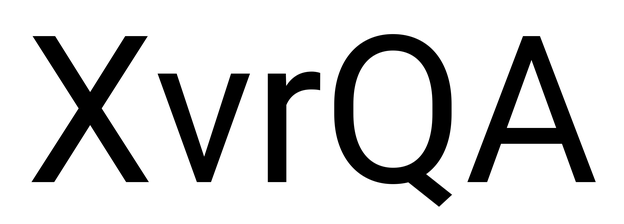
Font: Roboto_Regular